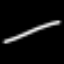
Label: line